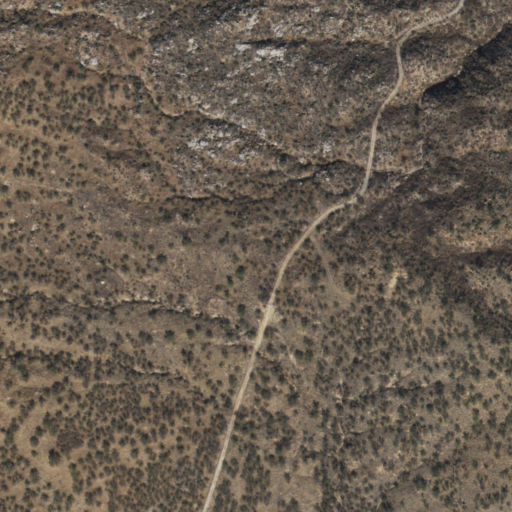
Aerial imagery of gap in Arizona named Pan Tak Pass containing shrub and grassland